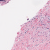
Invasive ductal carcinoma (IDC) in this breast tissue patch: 0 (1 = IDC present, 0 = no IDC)